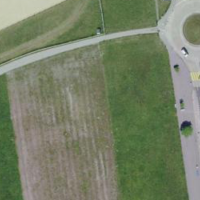
EUNIS habitat code: 53
Species observed at this site:
Filipendula ulmaria